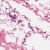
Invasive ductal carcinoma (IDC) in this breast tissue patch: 0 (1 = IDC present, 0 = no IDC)